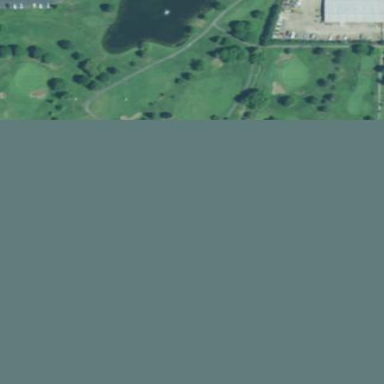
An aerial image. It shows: Golf course surrounded by greenery.